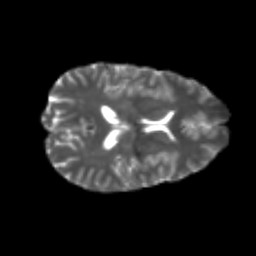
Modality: T2w
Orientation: axial
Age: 25
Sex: male
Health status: healthy
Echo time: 0.074 s